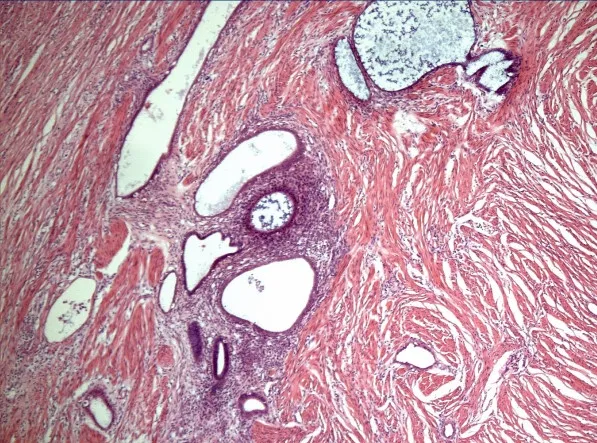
Low power (5 x 10) view of appendix wall showing foci of endometriosis within the muscle layer. Haematoxylin and eosin stain.
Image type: pathology (h&e)